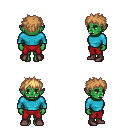
a pixel art fantasy rpg character, female body template, orc, green skin, teal long-sleeve shirt, red pants, light blonde bedhead hairstyle, maroon shoes, four views (front, back, left, right), 2x2 character sprite sheet, small pixel art, hard edges, no anti-aliasing